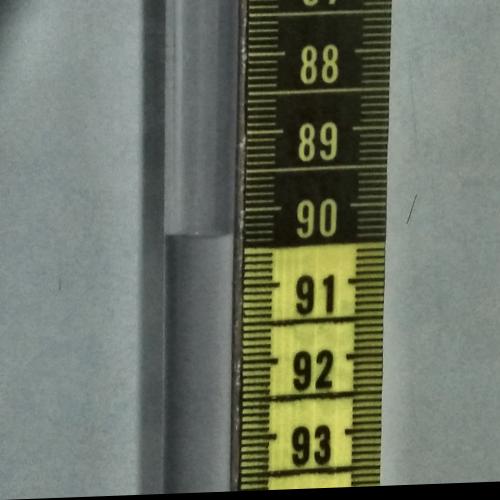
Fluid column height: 90.3 cm